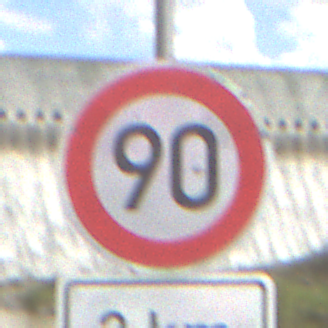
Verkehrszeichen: Geschwindigkeit90
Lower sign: Entfernungsangaben2
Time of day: Midday
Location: Outdoor (Nature)
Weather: PartlyCloudy
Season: NotSpecified
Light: Natural